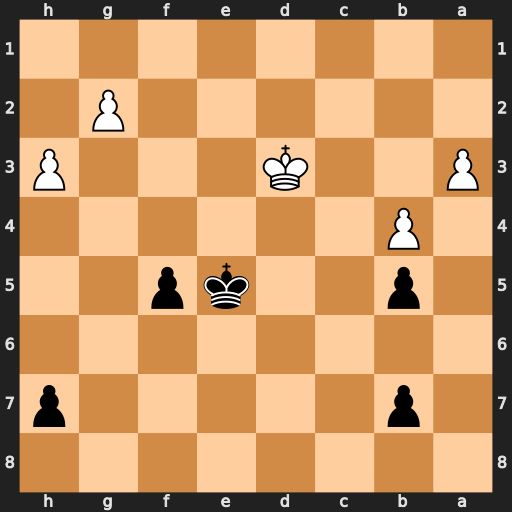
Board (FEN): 8/1p5p/8/1p2kp2/1P6/P2K3P/6P1/8
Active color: b
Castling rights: -
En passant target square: -
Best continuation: Kf4 Kd4 Kg3 Ke5 Kxg2